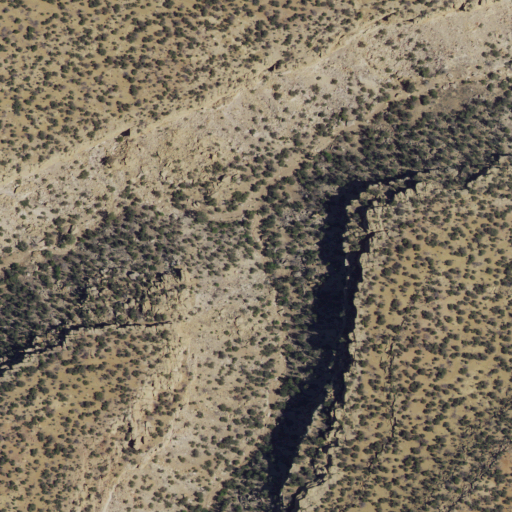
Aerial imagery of valley in New Mexico named Wrinkle Canyon containing shrub and evergreen forest